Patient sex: M
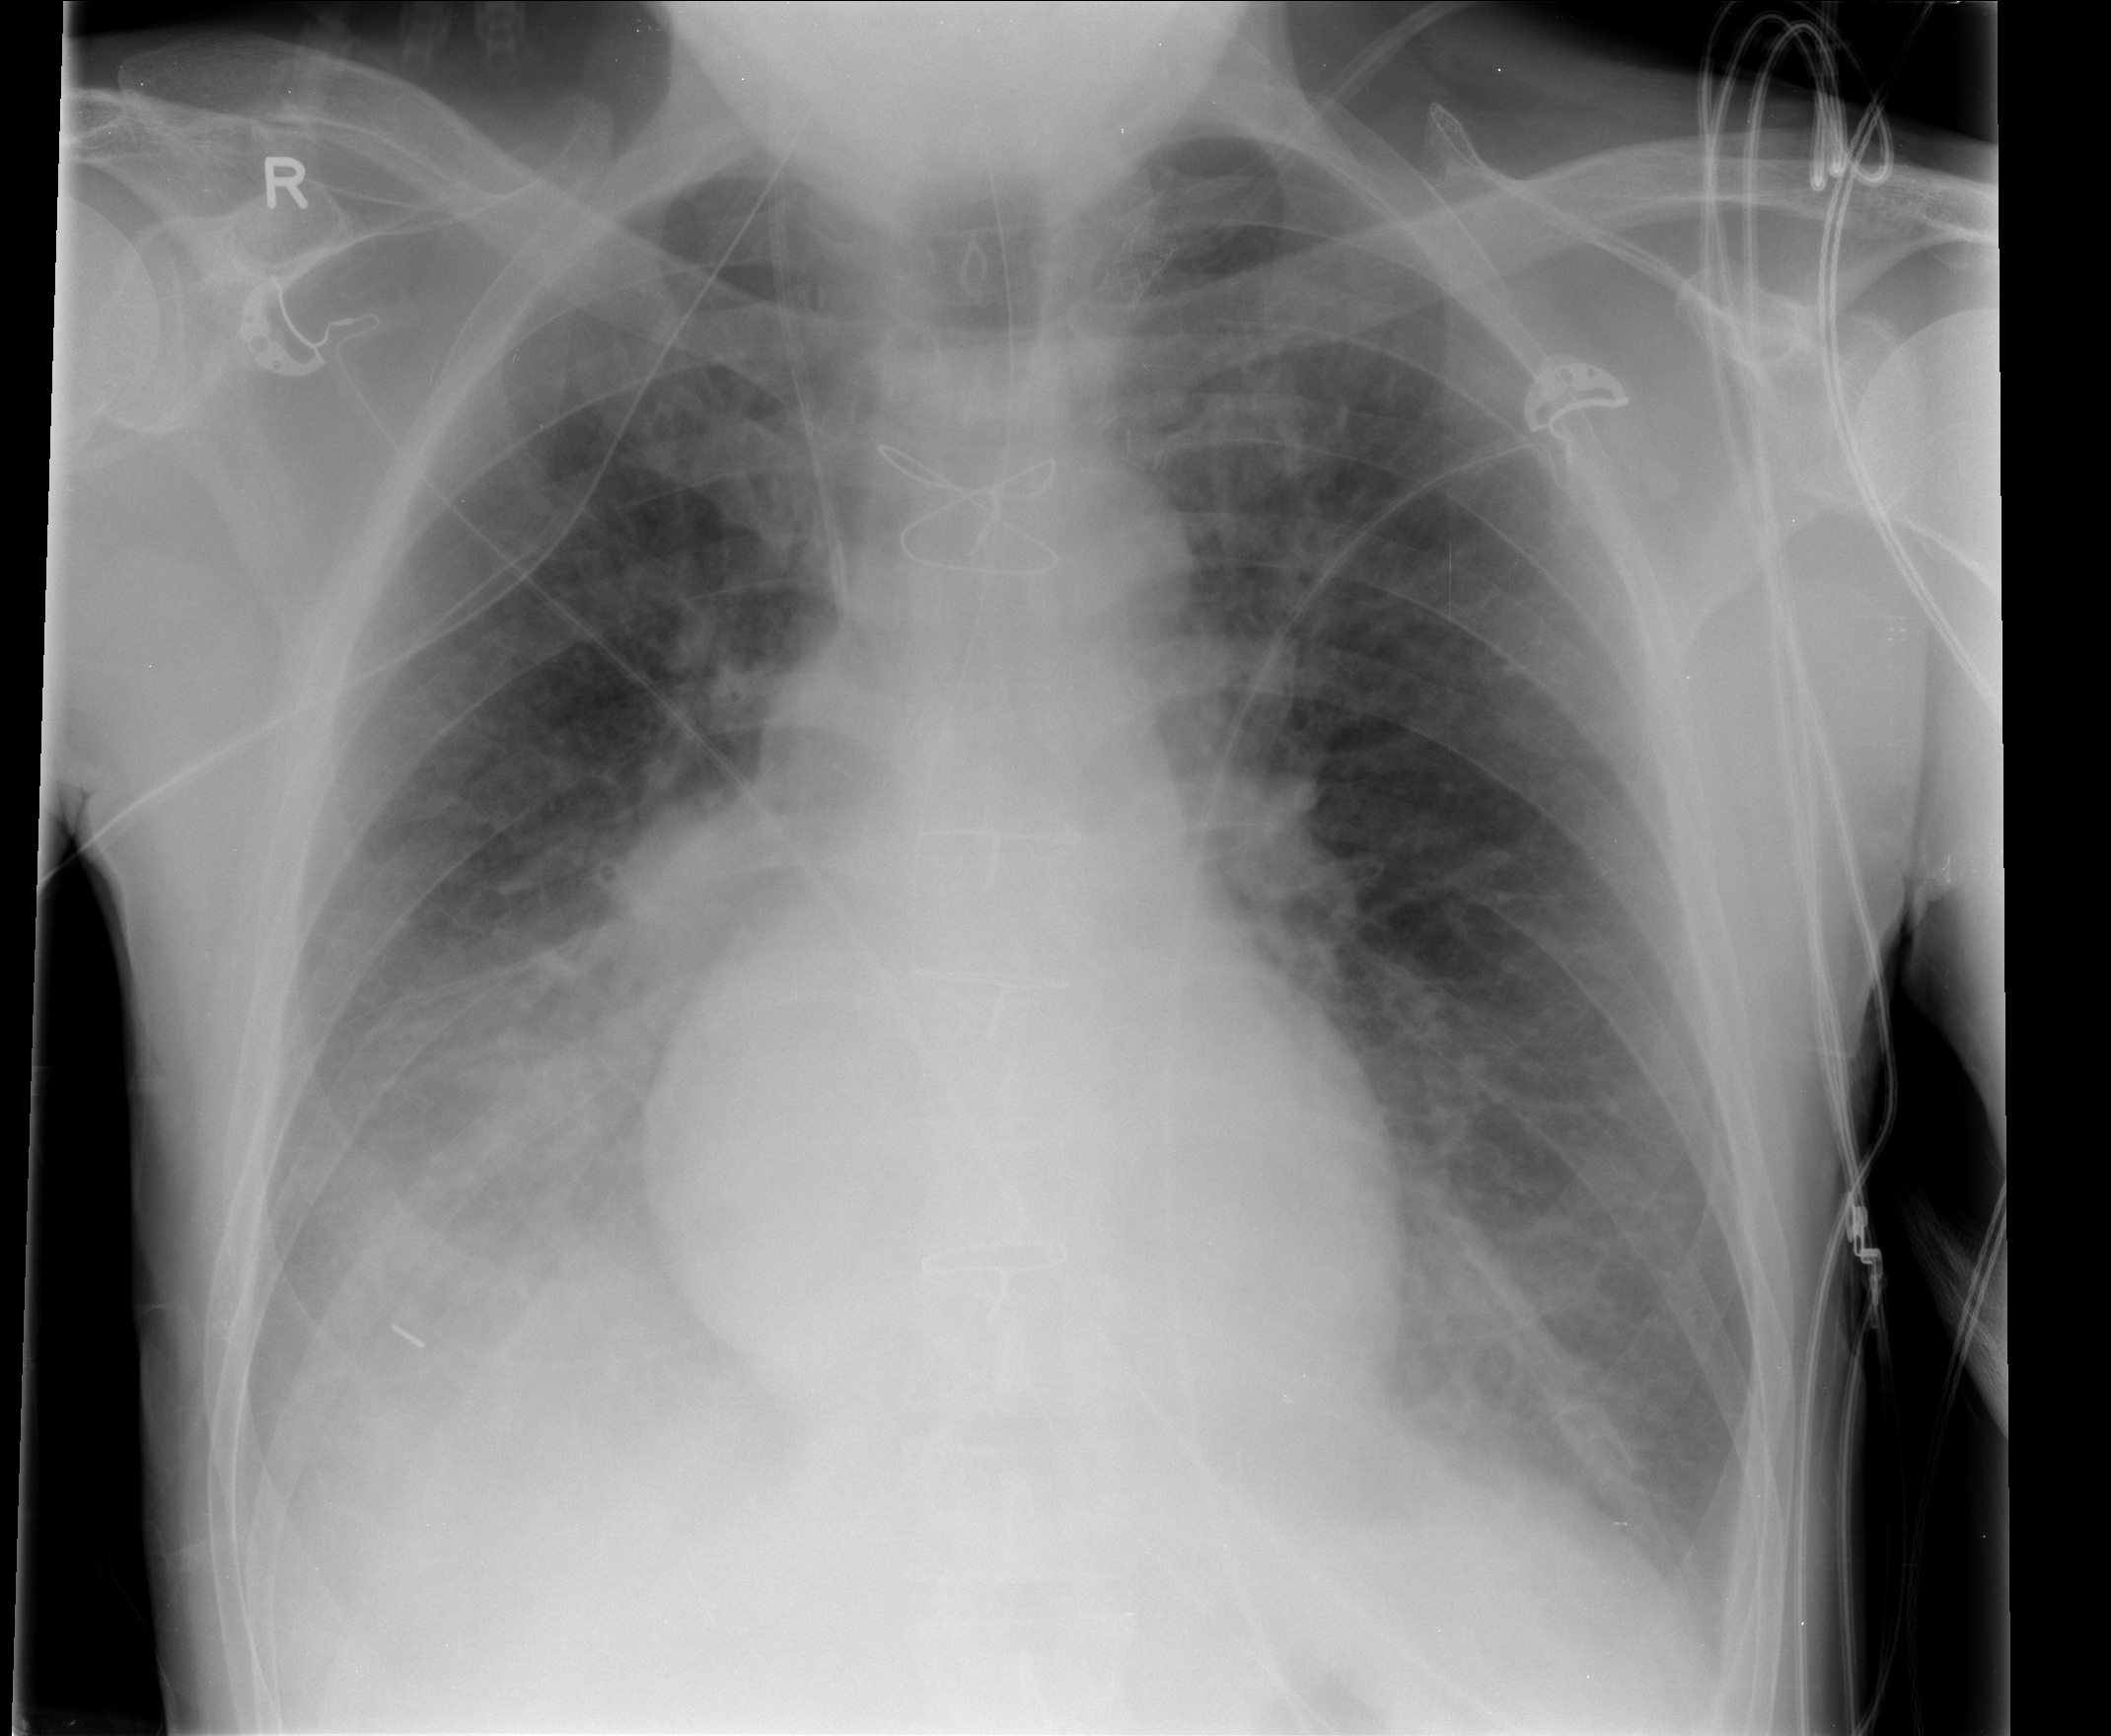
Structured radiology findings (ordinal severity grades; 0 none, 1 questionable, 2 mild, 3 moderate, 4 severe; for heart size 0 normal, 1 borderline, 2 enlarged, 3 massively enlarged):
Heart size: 0
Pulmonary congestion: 3
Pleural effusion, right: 2
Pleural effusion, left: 2
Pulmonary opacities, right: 2
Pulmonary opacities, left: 2
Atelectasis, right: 2
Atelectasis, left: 2